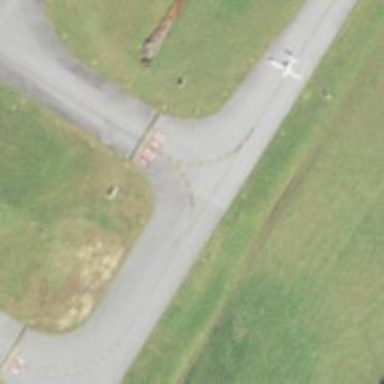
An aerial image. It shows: View of taxiway at the airport.